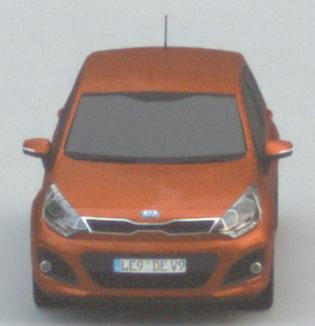
Make: KIA
Model: Rio 1.2
Detailed model: Rio (UB)
Model produced from: 2011/09
Model produced until: 2015/01
Doors: 3
Color: orange
Road condition: dry road
Daytime: morning or afternoon
Contrast: low contrast